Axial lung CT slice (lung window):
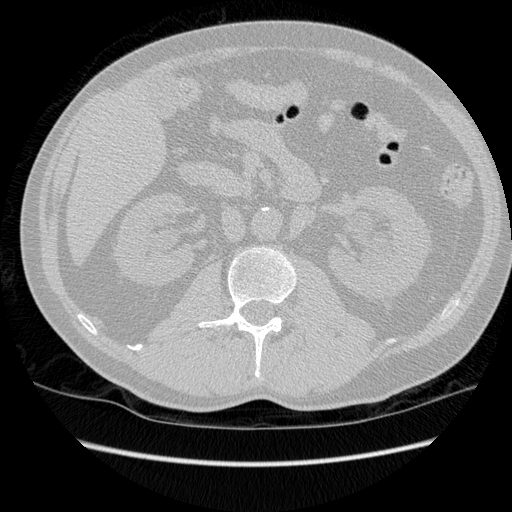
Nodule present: no